Interaction volume radius: 5 \u00c5
Interaction volume height: 10 \u00c5
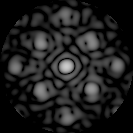
Disorder parameter: 0.3691